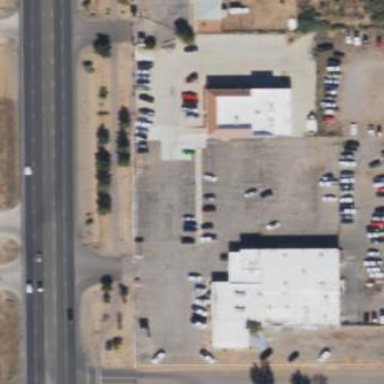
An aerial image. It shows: Shop that sells cars.